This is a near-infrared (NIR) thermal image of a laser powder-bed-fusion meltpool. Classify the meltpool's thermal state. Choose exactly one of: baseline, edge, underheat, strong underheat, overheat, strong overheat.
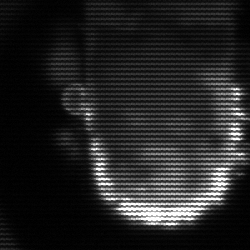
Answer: baseline